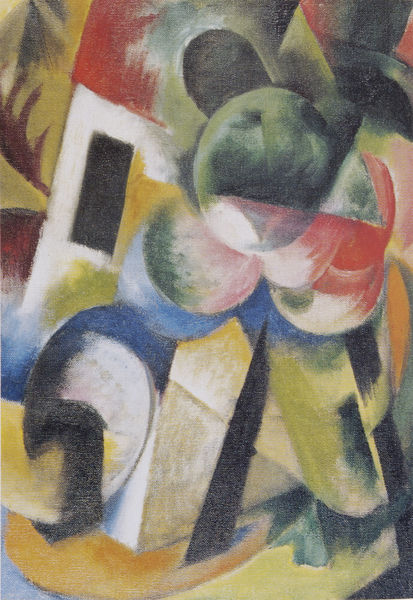
Titel: Kleine Komposition II (Haus mit Bäumen)
Künstler: Franz Marc
Standort: Hannover
Institution: Sprengel Museum
Schlagwörter: baum, blau, gemälde, laub, schatten, weiß, bäume, dreieck, gelb, grün, komposition, kubismus, kubistisch, landschaft, ocker, bewegung, braun, bunt, fenster, licht, orange, schwarz, tür, dach, gebäude, haus, rot, tier, tiere, expressionismus, flächig, hochformat, malerei, architektur, spitze, stamm, pastos, krone, rosa, kreis, reiter, rund, garten, stilleben, farbig, ecke, bogen, moderne, abstrakt, farben, flächen, modern, farbe, formen, linien, baumkrone, abstraktion, futurismus, eingang, eckig, rechteck, form, klassische moderne, kreise, kugel, kugeln, franz, quadrate, geometrisch, öffnung, verschwommen, picasso, rotbraun, leuchtend, kreisförmig, geweih, lenbachhaus, pfeil, geometrie, kubisch, bauwerk, sdaf, facetten, franz marc, marc, delaunay, kadinsky, gebrochen, keil, gemetrisch, geometisch, keile, sdfsd, fraktal, verschwomme, vermischen